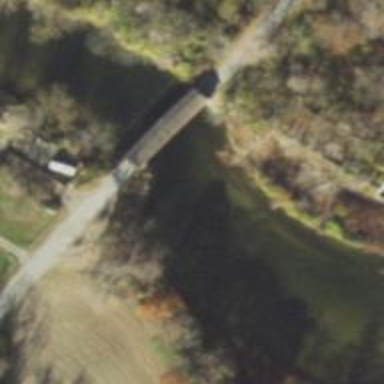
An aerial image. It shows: Covered bridge on unclassified road.